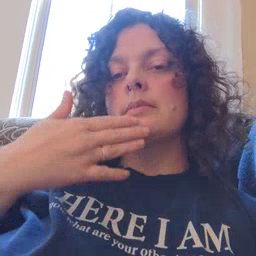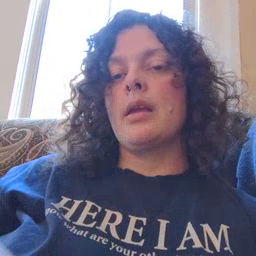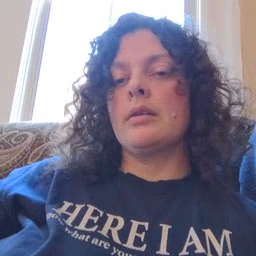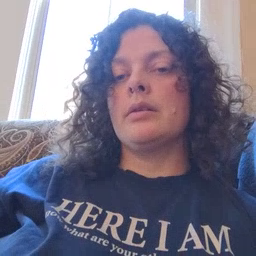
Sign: bad